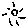
Label: sun